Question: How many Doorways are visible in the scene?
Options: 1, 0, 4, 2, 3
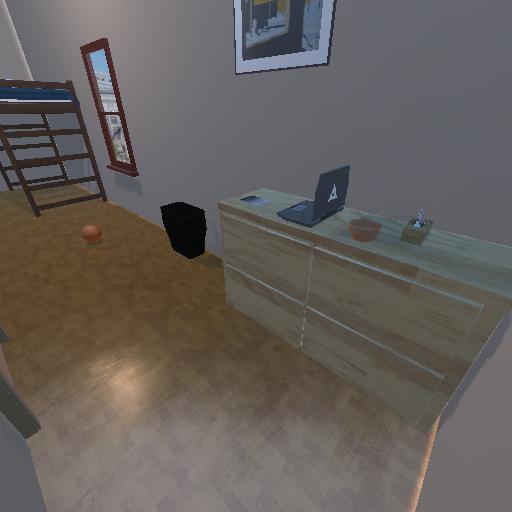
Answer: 1